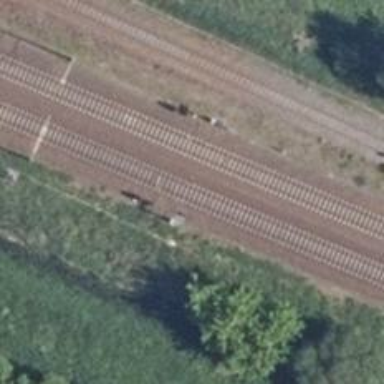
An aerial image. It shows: Railway track with contact line for electrification.